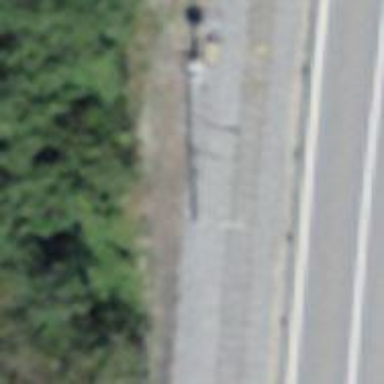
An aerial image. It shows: Catenary mast for power lines.